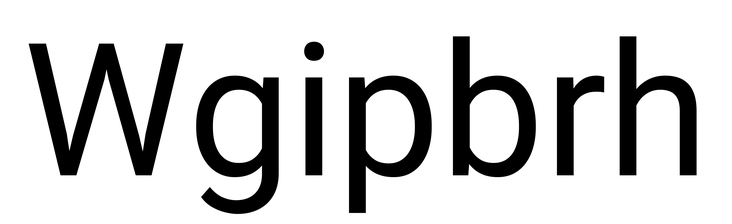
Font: Roboto_Regular